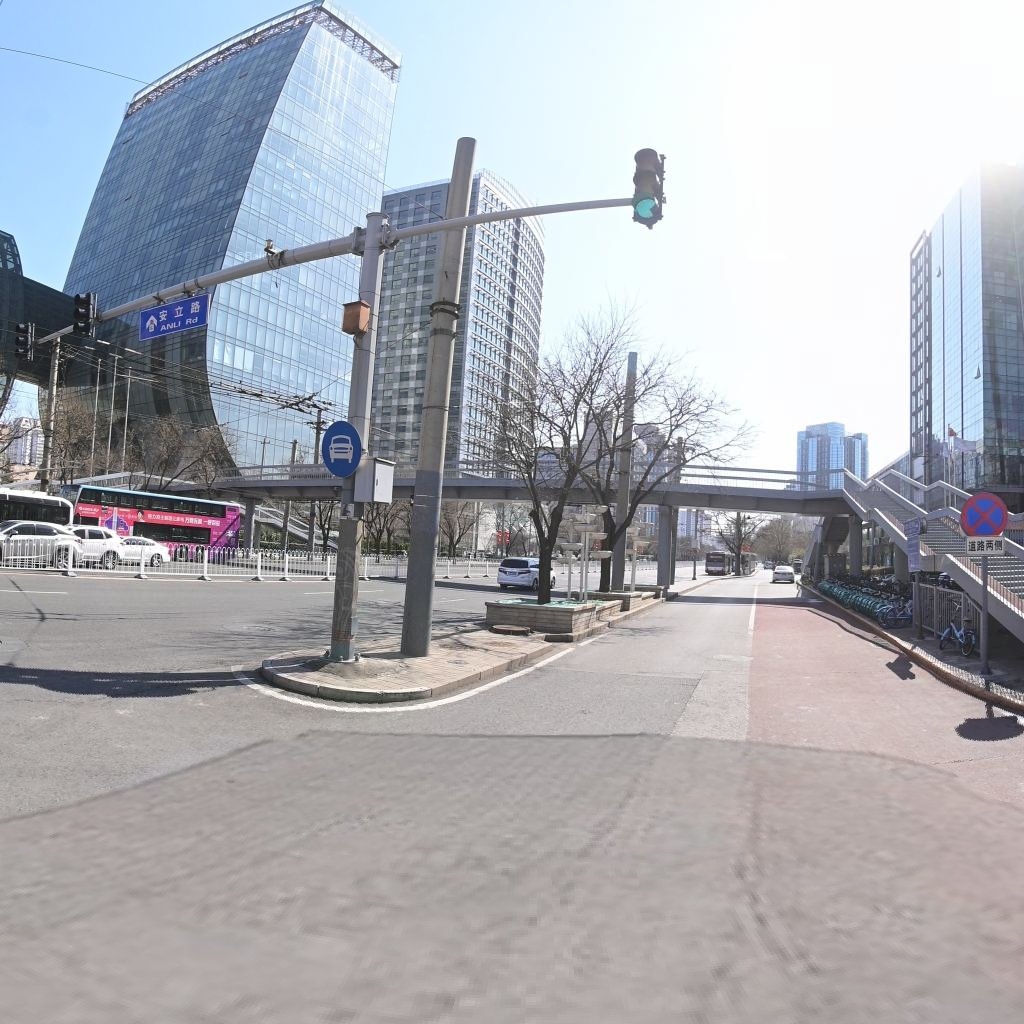
Region: Chaoyang
Road damage annotations: transverse crack, longitudinal crack, longitudinal crack, manhole cover